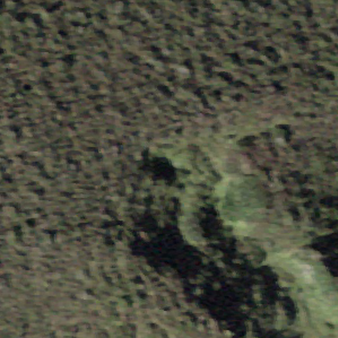
Label: other